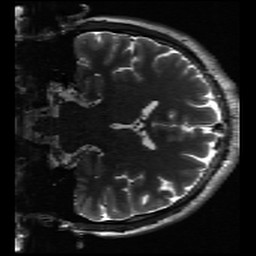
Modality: inplaneT2
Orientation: coronal